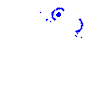
Particle: electron